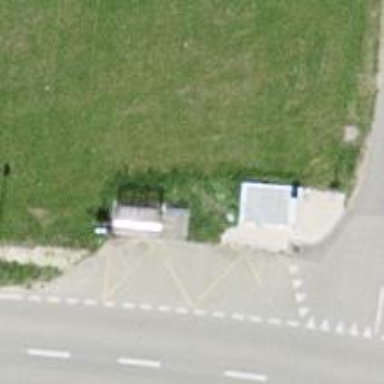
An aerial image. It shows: Bus stop with platform for public transport.